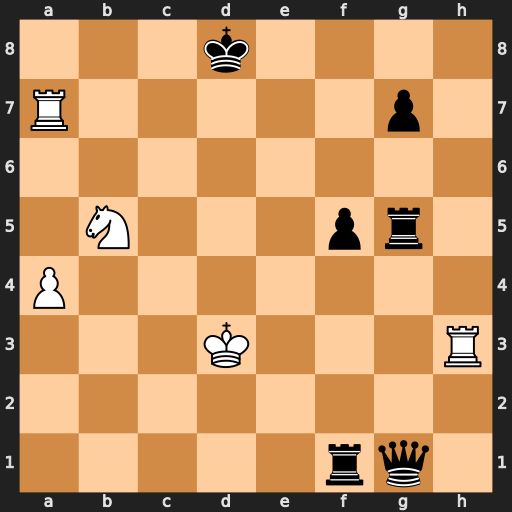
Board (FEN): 3k4/R5p1/8/1N3pr1/P7/3K3R/8/5rq1
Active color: w
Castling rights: -
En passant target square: -
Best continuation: Rh8#